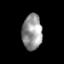
Tissue: skin
Cell type: Epithelial cells
Senescence score: 0.2423
Nuclear area (px): 688
Mean DAPI intensity: 150.702